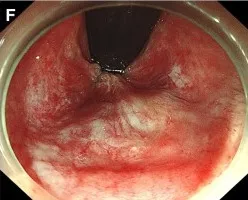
Primary anal canal lymphoma successfully treated with R-CHOP chemotherapy. (F) Whitish scars on the rectum and anus, which were observed 6 months after treatment. R-CHOP, rituximab, cyclophosphamide, doxorubicin, vincristine, and prednisolone.
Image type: endoscopy (gi_endoscopy)